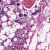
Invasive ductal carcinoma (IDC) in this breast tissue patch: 1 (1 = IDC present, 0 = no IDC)